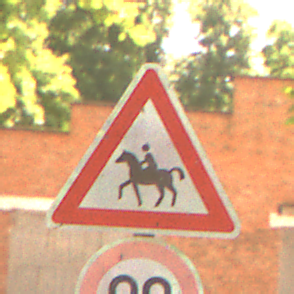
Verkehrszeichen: ReiterRechts
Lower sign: Geschwindigkeit90
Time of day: Midday
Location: Outdoor (Nature)
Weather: PartlyCloudy
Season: NotSpecified
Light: Natural